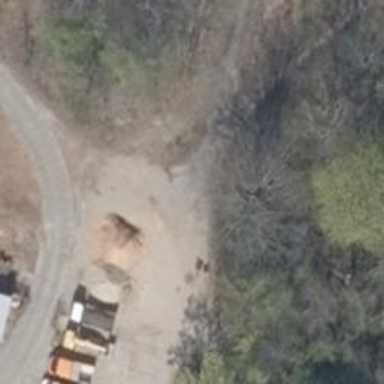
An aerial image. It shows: Service road.